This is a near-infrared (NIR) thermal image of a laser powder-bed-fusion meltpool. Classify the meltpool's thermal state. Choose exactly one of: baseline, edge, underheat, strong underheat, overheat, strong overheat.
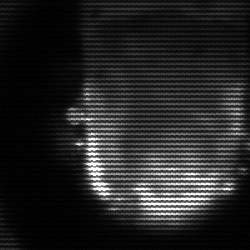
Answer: baseline